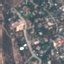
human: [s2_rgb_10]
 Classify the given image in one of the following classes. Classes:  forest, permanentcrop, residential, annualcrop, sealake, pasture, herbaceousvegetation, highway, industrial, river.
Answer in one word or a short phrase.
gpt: Residential